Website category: auto
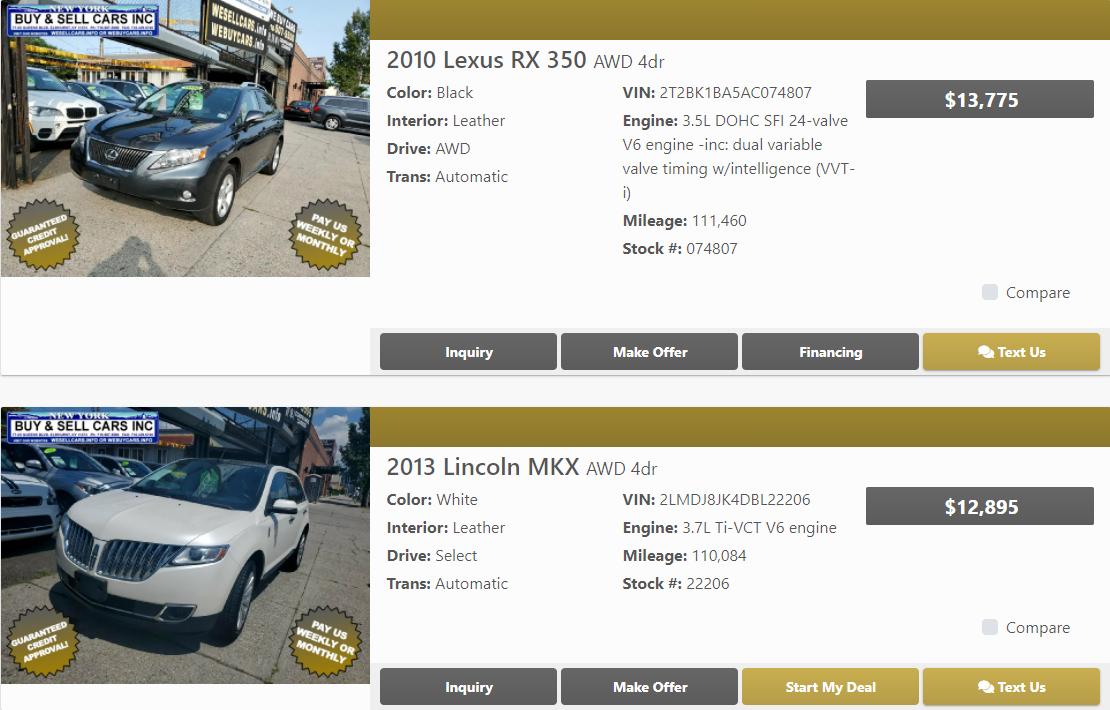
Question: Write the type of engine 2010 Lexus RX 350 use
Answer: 3.5L DOHC SFI 24-valve V6 engine -inc: dual variable valve timing w/intelligence (VVT-i)

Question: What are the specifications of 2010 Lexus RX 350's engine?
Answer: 3.5L DOHC SFI 24-valve V6 engine -inc: dual variable valve timing w/intelligence (VVT-i)

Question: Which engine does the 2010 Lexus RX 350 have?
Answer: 3.5L DOHC SFI 24-valve V6 engine -inc: dual variable valve timing w/intelligence (VVT-i)

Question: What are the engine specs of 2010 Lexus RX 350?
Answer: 3.5L DOHC SFI 24-valve V6 engine -inc: dual variable valve timing w/intelligence (VVT-i)

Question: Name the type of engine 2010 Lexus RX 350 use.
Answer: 3.5L DOHC SFI 24-valve V6 engine -inc: dual variable valve timing w/intelligence (VVT-i)

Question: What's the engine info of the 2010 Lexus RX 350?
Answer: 3.5L DOHC SFI 24-valve V6 engine -inc: dual variable valve timing w/intelligence (VVT-i)

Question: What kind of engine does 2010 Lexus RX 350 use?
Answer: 3.5L DOHC SFI 24-valve V6 engine -inc: dual variable valve timing w/intelligence (VVT-i)

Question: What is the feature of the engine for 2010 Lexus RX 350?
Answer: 3.5L DOHC SFI 24-valve V6 engine -inc: dual variable valve timing w/intelligence (VVT-i)

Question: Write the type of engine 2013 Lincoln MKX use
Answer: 3.7L Ti-VCT V6 engine

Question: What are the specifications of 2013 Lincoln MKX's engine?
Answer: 3.7L Ti-VCT V6 engine

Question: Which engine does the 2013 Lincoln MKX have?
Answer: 3.7L Ti-VCT V6 engine

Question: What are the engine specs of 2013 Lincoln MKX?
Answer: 3.7L Ti-VCT V6 engine

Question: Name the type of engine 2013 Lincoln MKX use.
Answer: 3.7L Ti-VCT V6 engine

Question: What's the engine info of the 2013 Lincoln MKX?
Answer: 3.7L Ti-VCT V6 engine

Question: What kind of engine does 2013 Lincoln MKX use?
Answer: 3.7L Ti-VCT V6 engine

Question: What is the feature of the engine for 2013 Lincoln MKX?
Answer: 3.7L Ti-VCT V6 engine

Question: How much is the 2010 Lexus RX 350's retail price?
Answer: $13,775

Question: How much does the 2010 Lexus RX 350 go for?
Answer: $13,775

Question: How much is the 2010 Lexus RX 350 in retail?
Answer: $13,775

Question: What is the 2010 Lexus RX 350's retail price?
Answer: $13,775

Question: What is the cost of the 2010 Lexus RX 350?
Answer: $13,775

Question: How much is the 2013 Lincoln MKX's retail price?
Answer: $12,895

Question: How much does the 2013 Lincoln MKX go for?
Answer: $12,895

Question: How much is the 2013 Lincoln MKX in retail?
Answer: $12,895

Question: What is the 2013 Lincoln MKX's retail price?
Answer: $12,895

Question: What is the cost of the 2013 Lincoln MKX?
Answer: $12,895

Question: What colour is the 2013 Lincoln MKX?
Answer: White

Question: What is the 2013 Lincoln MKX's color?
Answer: White

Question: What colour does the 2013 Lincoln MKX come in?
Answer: White

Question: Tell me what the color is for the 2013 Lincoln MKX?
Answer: White

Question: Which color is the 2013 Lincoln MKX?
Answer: White

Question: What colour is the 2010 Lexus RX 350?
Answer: Black

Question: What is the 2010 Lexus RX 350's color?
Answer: Black

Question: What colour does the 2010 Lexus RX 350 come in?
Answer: Black

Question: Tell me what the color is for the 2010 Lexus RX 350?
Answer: Black

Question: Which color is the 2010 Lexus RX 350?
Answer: Black

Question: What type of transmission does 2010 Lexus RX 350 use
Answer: Automatic

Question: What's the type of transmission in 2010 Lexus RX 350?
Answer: Automatic

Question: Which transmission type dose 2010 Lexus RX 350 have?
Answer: Automatic

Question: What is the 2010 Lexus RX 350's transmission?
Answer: Automatic

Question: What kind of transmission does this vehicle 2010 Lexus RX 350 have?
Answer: Automatic

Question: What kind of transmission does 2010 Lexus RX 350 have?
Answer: Automatic

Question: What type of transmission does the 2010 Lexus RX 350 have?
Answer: Automatic

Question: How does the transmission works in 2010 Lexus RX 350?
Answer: Automatic

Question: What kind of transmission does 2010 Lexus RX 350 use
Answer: Automatic

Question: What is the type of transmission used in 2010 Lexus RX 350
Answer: Automatic

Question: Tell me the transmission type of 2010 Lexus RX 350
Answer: Automatic

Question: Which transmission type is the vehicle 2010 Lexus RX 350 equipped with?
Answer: Automatic

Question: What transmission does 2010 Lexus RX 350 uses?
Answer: Automatic

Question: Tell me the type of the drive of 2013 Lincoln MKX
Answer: Select

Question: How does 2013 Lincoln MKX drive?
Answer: Select

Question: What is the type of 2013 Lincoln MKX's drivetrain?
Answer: Select

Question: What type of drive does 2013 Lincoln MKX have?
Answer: Select

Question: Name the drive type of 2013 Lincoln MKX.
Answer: Select

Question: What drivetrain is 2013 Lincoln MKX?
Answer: Select

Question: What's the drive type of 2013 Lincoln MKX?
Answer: Select

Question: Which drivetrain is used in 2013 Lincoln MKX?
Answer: Select

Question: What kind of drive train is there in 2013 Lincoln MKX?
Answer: Select

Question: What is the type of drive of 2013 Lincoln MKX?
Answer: Select

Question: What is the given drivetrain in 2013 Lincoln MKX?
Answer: Select

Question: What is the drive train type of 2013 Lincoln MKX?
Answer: Select

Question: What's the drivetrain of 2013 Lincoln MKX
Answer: Select

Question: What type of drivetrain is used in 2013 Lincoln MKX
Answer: Select

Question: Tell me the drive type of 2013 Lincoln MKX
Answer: Select